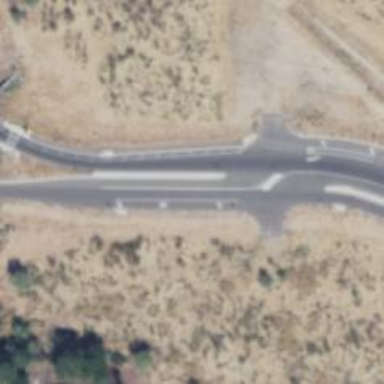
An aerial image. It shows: Tertiary road.